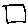
Label: square